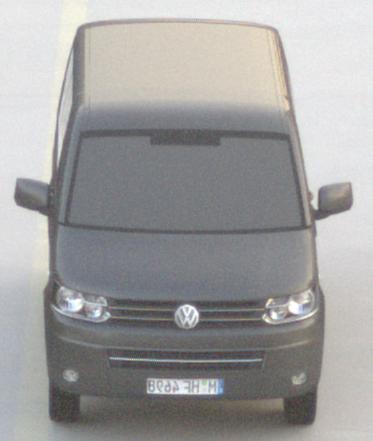
Make: VW Commercial Vehicles (Nutzfahrzeuge)
Model: T5 Multivan 2.0
Detailed model: T5 Multivan
Model produced from: 2009/09
Model produced until: 2013/06
Doors: 4
Color: gray
Road condition: dry road
Daytime: sunrise or sunset
Contrast: low contrast